Question: I am using this line of code:
'''
<div id="google_translate_element"></div>
<script>
function googleTranslateElementInit() {
var translator = new google.translate.TranslateElement({
pageLanguage: 'en',
autoDisplay: false,
multilanguagePage: false,
layout: google.translate.TranslateElement.InlineLayout.SIMPLE
}, 'google_translate_element');
}
</script>
<script src="//translate.google.com/translate_a/element.js?cb=googleTranslateElementInit"></script>
'''
Here is the output and I want to remove the icon, how can possibly remove it? or hide

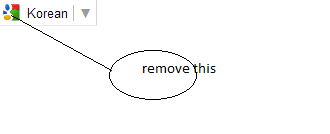
Answer: '''
.goog-te-gadget-icon{
background:none !important;
}
'''
<URL>